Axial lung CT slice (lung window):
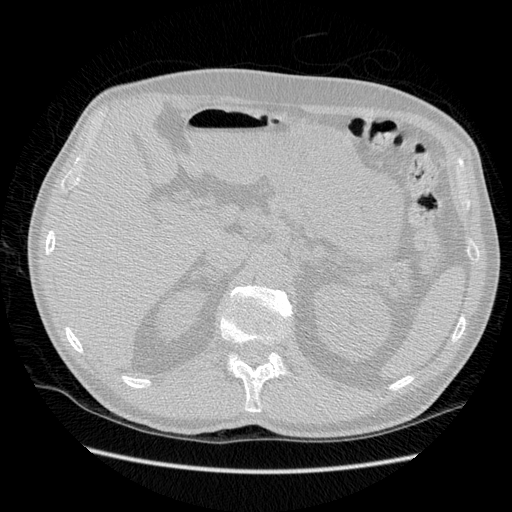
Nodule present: no